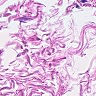
Metastatic tissue present: no